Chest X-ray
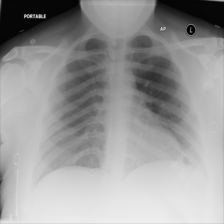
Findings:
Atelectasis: negative
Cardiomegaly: negative
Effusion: negative
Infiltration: negative
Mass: negative
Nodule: negative
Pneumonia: negative
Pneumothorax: negative
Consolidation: negative
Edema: negative
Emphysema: negative
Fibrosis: negative
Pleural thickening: negative
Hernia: negative